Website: walmart
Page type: address-validator
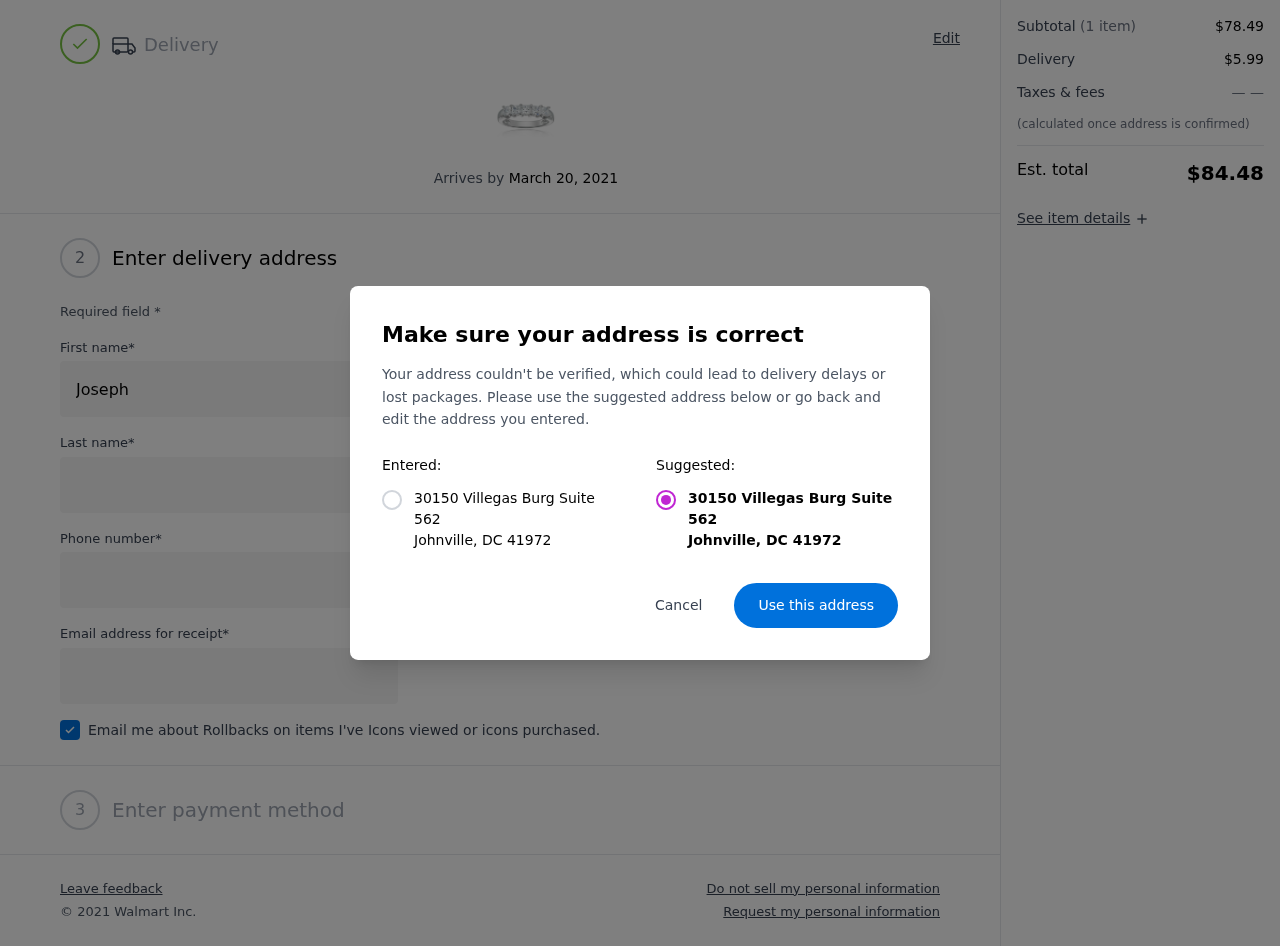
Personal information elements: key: PII_CITY
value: Johnville
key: PII_POSTCODE
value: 41972
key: PII_STATE_ABBR
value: DC
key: PII_STREET
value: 30150 Villegas Burg Suite 562
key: PII_FIRSTNAME
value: Joseph
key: PII_LASTNAME
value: Thompson
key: PII_PHONE
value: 8042857079
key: PII_EMAIL
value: joseph.thompson@hotmail.com
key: PII_GIFT_FIRSTNAME
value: John
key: PII_STATE
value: DC
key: PII_POSTCODE_FULL
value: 41972
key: PII_POSTCODE_NUMERIC
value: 41972
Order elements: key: ORDER_DELIVERY_DATE
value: March 20, 2021
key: ORDER_SUBTOTAL
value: $78.49
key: ORDER_SHIPPING_COST
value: $5.99
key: ORDER_TOTAL
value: $84.48